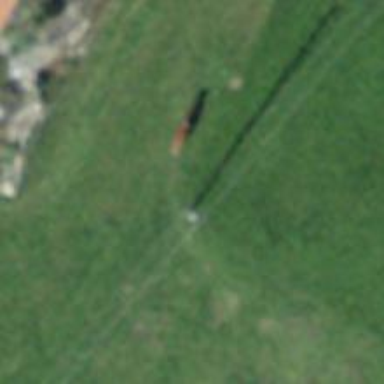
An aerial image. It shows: Power pole.